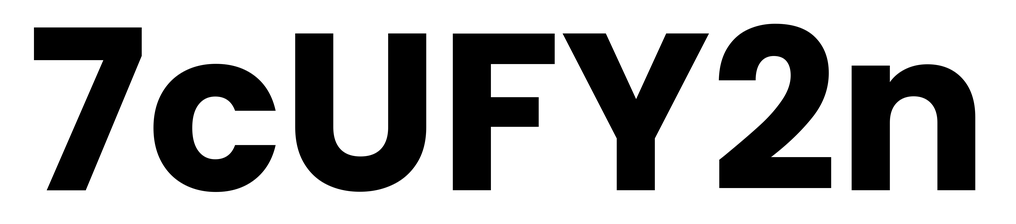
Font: Poppins-Bold